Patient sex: M
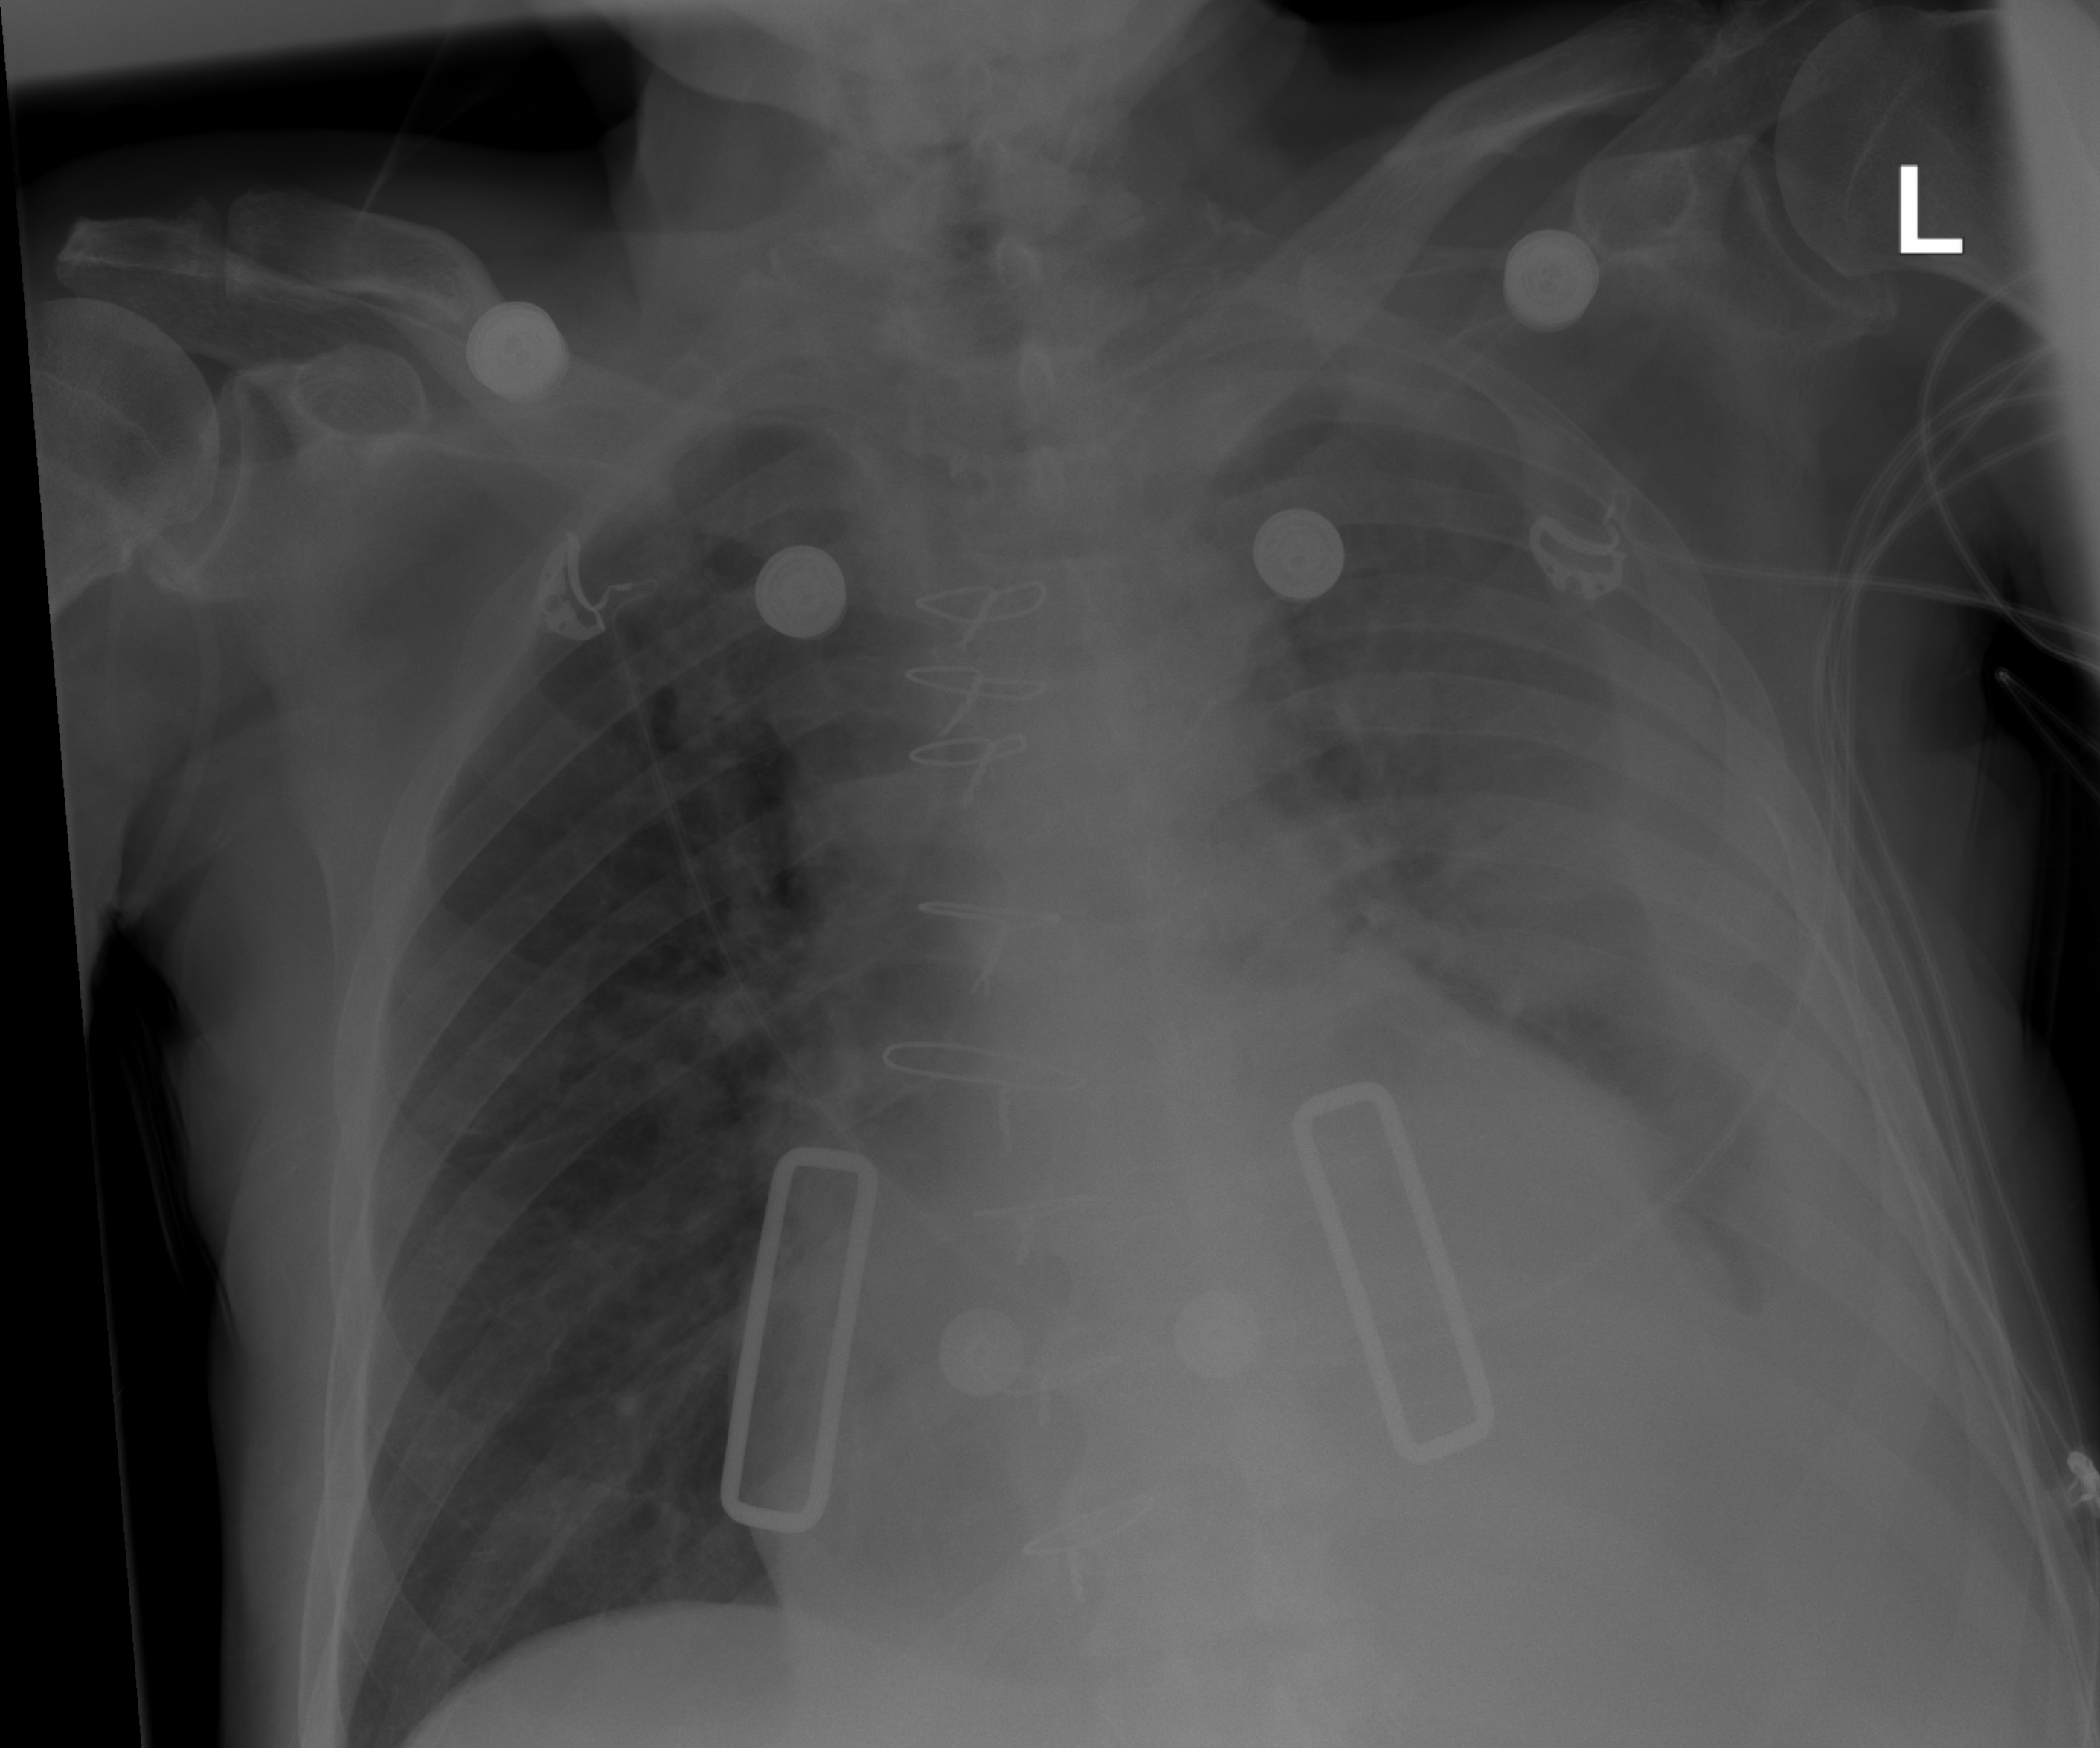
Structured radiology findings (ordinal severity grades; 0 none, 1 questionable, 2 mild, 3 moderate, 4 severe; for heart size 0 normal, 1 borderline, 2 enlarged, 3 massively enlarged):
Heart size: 2
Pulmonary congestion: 0
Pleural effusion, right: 0
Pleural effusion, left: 3
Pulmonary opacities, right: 0
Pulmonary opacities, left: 0
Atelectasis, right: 0
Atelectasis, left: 3